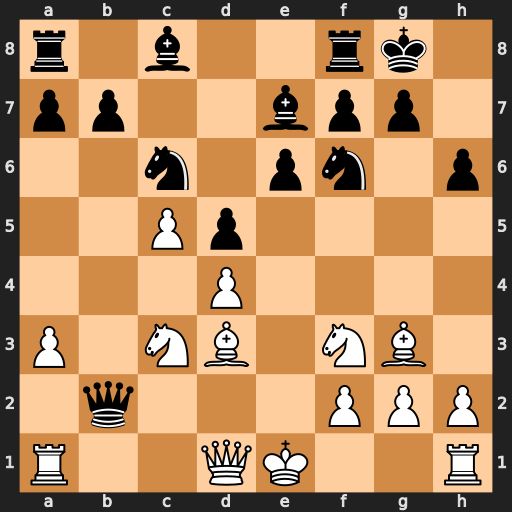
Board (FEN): r1b2rk1/pp2bpp1/2n1pn1p/2Pp4/3P4/P1NB1NB1/1q3PPP/R2QK2R
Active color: w
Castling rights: KQ
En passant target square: -
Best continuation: Na4 Qxa1 Qxa1